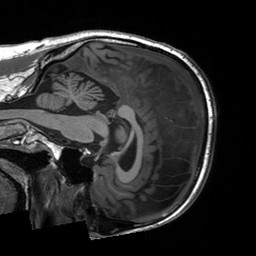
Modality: T1w
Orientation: sagittal
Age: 48
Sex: male
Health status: healthy
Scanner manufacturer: siemens
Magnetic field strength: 3 T
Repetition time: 2 s
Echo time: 0.00203 s